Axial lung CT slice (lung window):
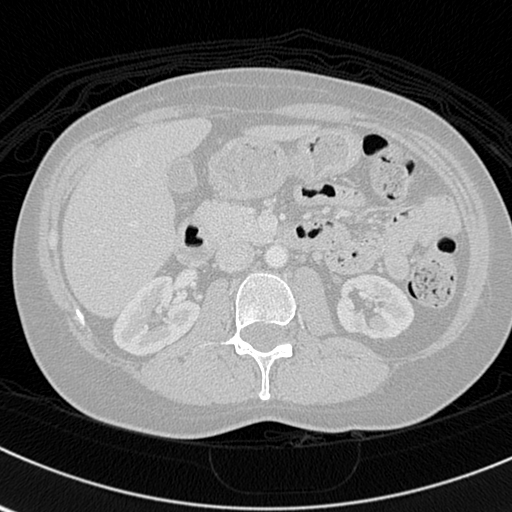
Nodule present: no